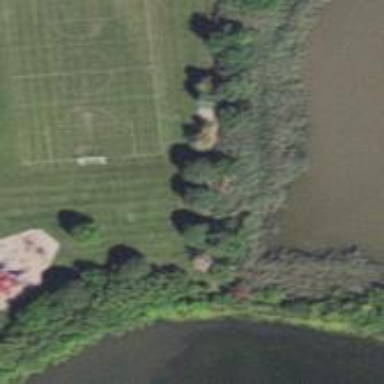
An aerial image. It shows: Soccer pitch for leisureland activities.